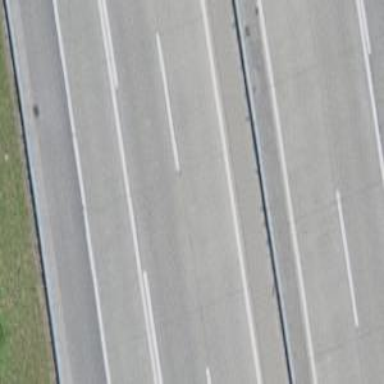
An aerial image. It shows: Motorway junction.